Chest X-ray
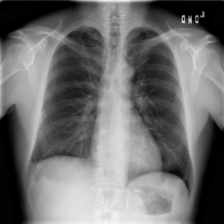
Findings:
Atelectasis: negative
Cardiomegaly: negative
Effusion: positive
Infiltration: negative
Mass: negative
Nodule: negative
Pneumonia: negative
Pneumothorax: negative
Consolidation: negative
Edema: negative
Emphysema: negative
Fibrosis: negative
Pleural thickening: negative
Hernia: negative